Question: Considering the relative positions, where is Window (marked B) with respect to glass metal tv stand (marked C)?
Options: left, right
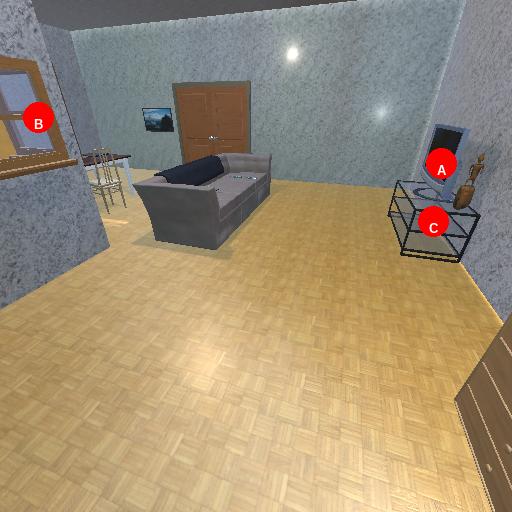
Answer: left